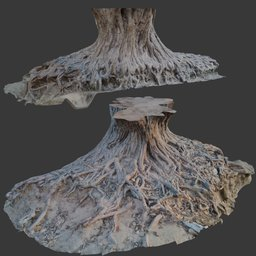
Label: nature